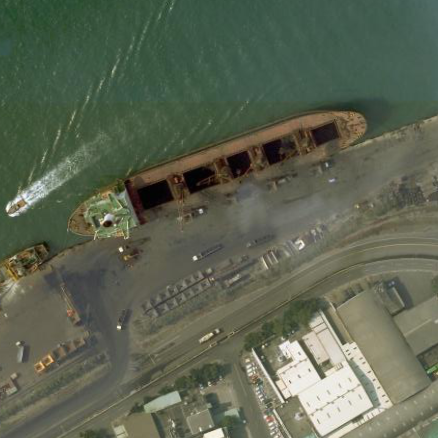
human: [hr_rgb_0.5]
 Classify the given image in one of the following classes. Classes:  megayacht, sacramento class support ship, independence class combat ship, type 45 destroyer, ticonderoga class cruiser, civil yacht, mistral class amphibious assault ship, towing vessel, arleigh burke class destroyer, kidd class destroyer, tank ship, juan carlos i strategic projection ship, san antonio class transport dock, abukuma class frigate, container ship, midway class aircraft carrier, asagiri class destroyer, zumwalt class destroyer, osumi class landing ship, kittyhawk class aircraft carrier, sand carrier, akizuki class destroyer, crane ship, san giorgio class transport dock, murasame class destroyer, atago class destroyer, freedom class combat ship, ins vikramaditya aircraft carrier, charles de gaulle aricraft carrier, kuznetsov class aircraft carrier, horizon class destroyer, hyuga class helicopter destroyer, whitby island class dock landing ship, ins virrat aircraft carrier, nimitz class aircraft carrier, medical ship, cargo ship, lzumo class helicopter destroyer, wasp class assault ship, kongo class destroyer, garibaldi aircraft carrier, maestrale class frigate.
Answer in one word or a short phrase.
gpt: Cargo ship